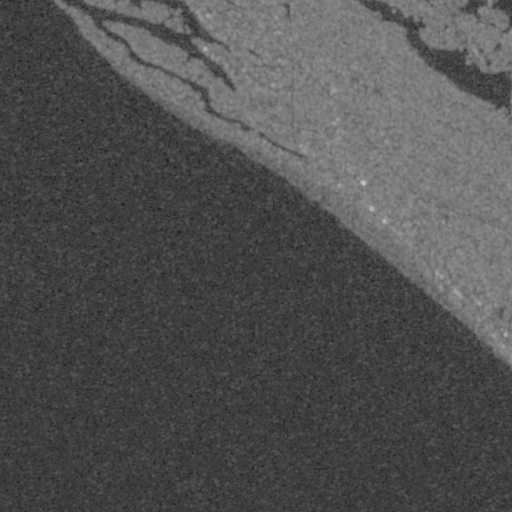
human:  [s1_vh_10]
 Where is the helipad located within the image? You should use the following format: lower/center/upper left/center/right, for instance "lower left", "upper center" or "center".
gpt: The helipad is located in the upper center of the image.
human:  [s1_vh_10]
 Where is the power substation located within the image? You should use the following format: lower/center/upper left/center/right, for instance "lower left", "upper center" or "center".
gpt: The power substation is located in the upper center of the image.
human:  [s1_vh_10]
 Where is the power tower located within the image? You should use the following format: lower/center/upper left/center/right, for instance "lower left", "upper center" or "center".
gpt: The power tower is located in the upper center of the image.
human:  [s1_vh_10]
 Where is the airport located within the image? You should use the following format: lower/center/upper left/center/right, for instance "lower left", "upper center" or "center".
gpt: There is no airport in the image.

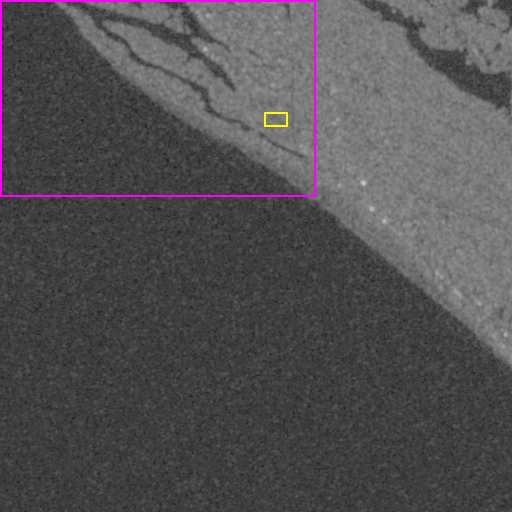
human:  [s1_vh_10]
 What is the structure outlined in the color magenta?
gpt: The structure outlined in magenta is a park.
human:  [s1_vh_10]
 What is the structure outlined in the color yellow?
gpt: The structure outlined in yellow is a parking lot.
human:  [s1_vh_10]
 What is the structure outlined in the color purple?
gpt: There is no purple outline.